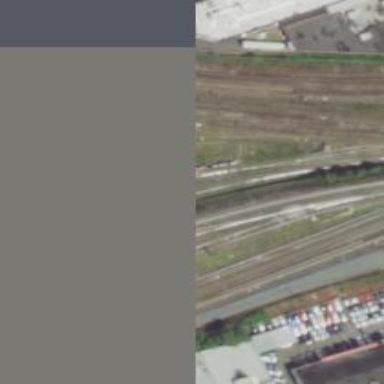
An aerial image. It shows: Railway yard.